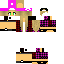
A female human skin with pale skin, wearing blonde long hair dressed in a blue hoodie and black pants, featuring a closed mouth.